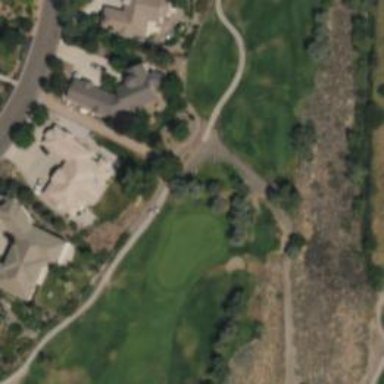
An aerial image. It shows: Service road used as golf cart path.